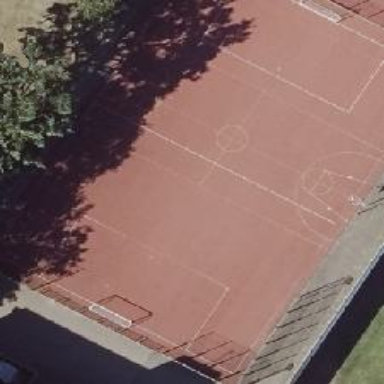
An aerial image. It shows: Multi-sport pitch for leisure and various sports activities.